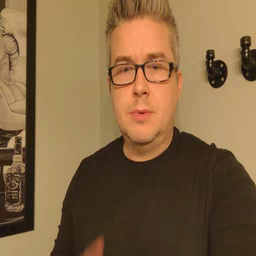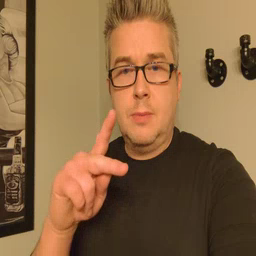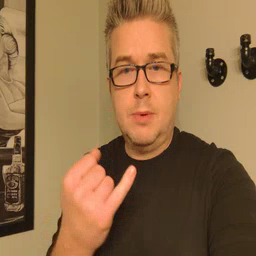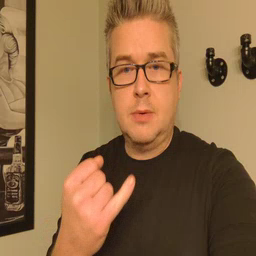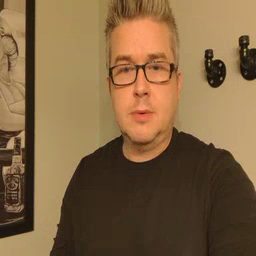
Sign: pajamas